Question: I have used the below the code for make required field but I need to show like below image

Please check following link to view my code
My Code : <URL>
'''
<form action="" method="POST" id="formID">
Your name: <input id="yourname" required /><span id="yournameMsg" style="margin-left:6px;color:darkred;"></span>
<br />
<input type="submit" />
</form>
'''
Thanks
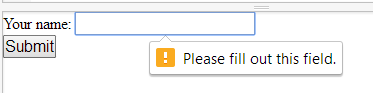
Answer: This should be closer to what you want: <URL>
Please note that the whole tip (arrow, triangle) has to be in a solid color, so it can't be bordered like in your picture above.
It's customized CSS from <URL>
'''
.triangle-isosceles:after {
border-color: #ddd transparent;
border-width: 0 10px 10px;
border-style: solid;
bottom: auto;
content: "";
display: block;
position: absolute;
width: 0;
left: 30px;
top: -10px;
}
.triangle-isosceles {
background: #ddd;
box-shadow:0 1px 3px #888;
border-radius: 4px;
border:1px solid #ddd;
color: #000000;
margin-top:6px;
margin-left:130px;
padding: 8px 15px;
position: absolute;
width:160px;
display:none;
}
'''